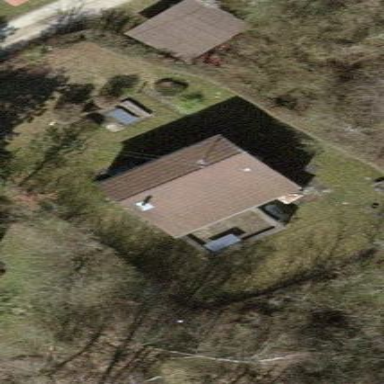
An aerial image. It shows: Simple house.